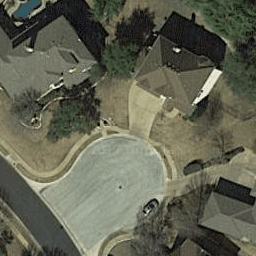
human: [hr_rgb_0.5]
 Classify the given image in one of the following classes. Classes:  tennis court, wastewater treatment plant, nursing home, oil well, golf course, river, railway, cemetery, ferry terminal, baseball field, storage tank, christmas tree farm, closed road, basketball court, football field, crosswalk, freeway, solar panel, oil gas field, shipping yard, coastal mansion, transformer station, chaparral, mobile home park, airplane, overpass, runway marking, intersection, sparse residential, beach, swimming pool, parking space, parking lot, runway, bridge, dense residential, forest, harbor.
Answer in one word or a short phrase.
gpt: closed road